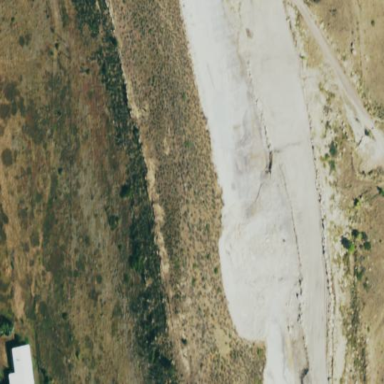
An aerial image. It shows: Quarry area.